Question: I have UITableViewCell Cell Shown Below this Custom cell have two buttons for adding/subtracting the product quantity.I have set the current quantity as + button tag and able to get.but how will i set the label text 2 and so on when user click the + button.

>
i don't want to change the DataSource of the table view ie by adding the incremented value in the array from where the data coming into the UITableView and then reloading the tableView.
Also upon exploring the SO i Find
'''
CGPoint hitPoint = [sender convertPoint:CGPointZero toView:self.tblCart];
NSIndexPath *hitIndex = [self.tblCart indexPathForRowAtPoint:hitPoint];
'''
to get the NSIndexPath for the cell that have the button.
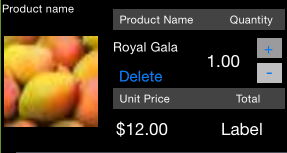
Answer: I achieve the required funtionality using the following
'''
-(void)addQ:(UIButton*)sender
{
CGPoint hitPoint = [sender convertPoint:CGPointZero toView:self.tblCart];
NSIndexPath *hitIndex = [self.tblCart indexPathForRowAtPoint:hitPoint];
NSInteger num=sender.tag;
num=num+1;
NSLog(@"%ld",(long)sender.tag);
NSLog(@"hitIndex.row is %ld",(long)hitIndex.row);
[self alterTheQuantity:hitIndex.row Num:num];
}
-(void)minusQ:(UIButton*)sender
{
NSInteger num=sender.tag;
num=num-1;
if(num <0){
num=0;
}
CGPoint hitPoint = [sender convertPoint:CGPointZero toView:self.tblCart];
NSIndexPath *hitIndex = [self.tblCart indexPathForRowAtPoint:hitPoint];
[self alterTheQuantity:hitIndex.row Num:num];
}
'''